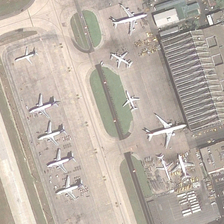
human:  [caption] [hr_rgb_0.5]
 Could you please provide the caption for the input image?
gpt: some planes are parked in an airport .

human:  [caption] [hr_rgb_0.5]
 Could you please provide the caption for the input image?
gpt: the airport here is full of airplanes and containers .

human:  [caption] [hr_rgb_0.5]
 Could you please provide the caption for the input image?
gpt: some planes are parked in an airport .

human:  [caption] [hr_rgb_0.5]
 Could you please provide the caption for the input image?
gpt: the airport here is full of airplanes and containers .

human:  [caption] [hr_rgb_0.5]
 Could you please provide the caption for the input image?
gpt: some planes are parked in an airport .